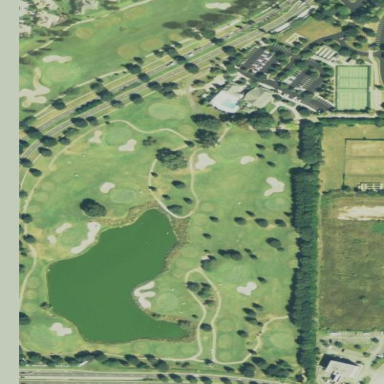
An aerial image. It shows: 9-hole golf course in the leisure land.